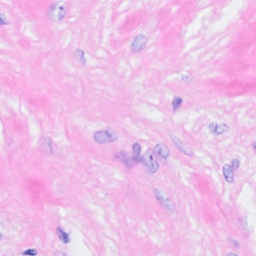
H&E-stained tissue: Breast